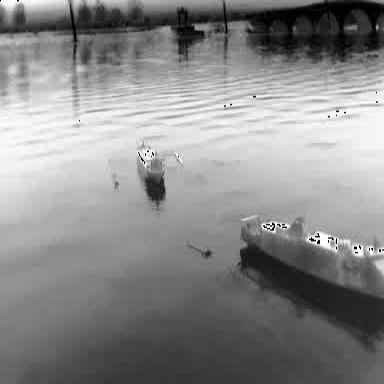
There is a liner in the infrared image.